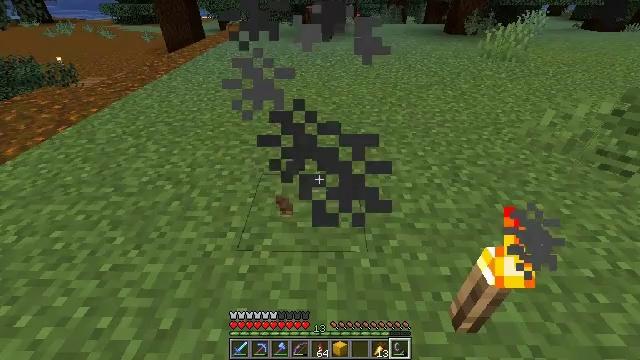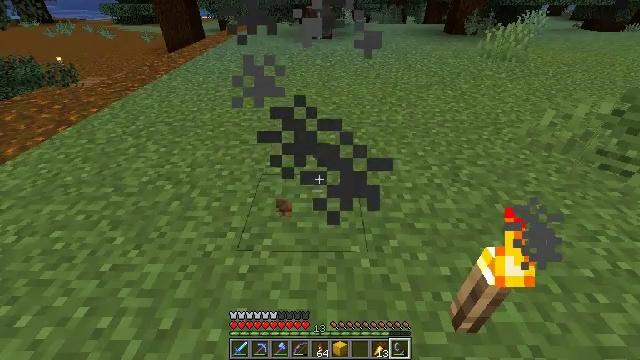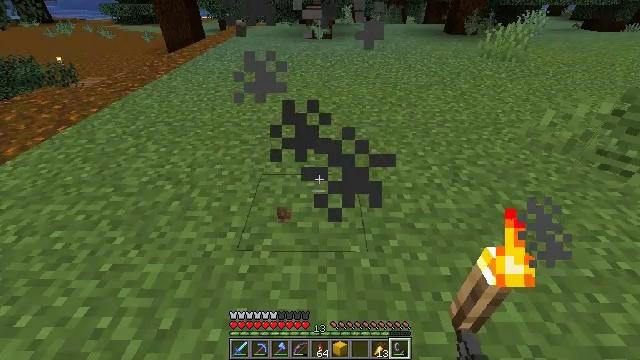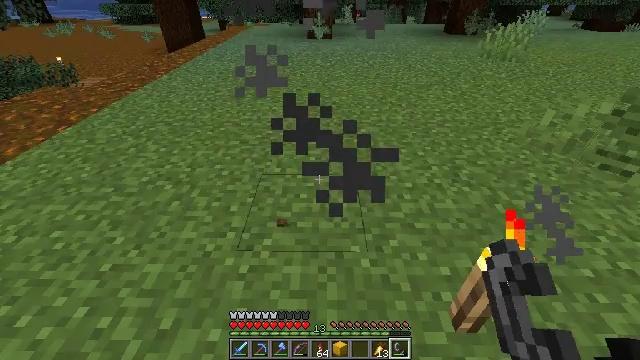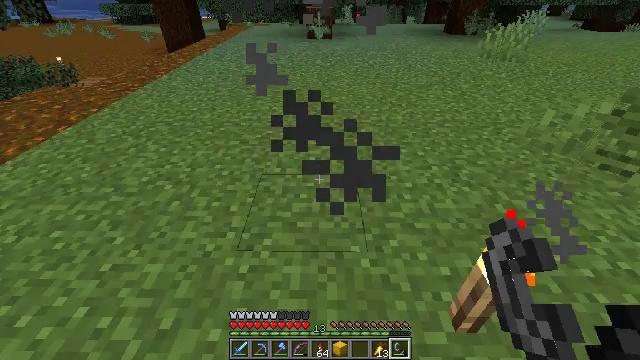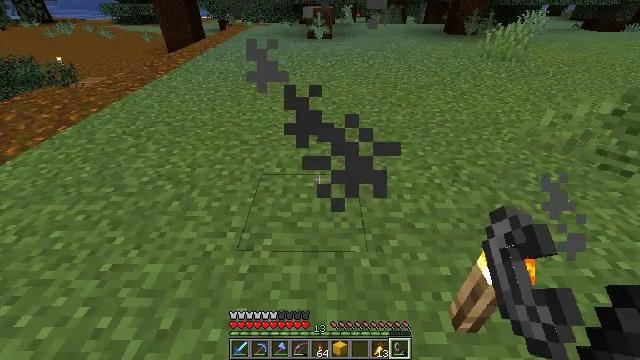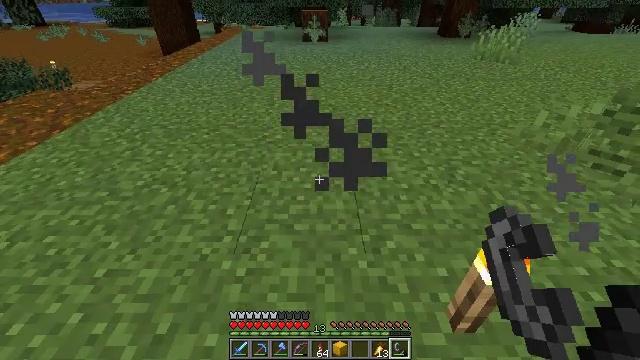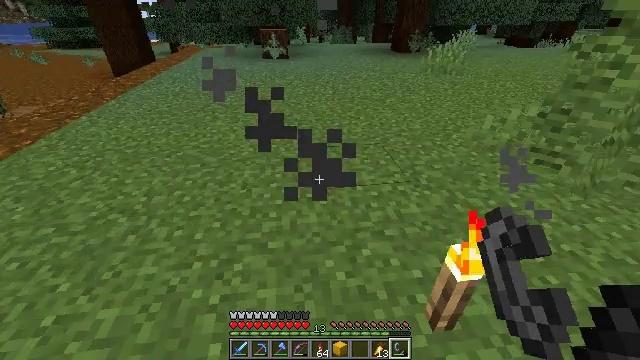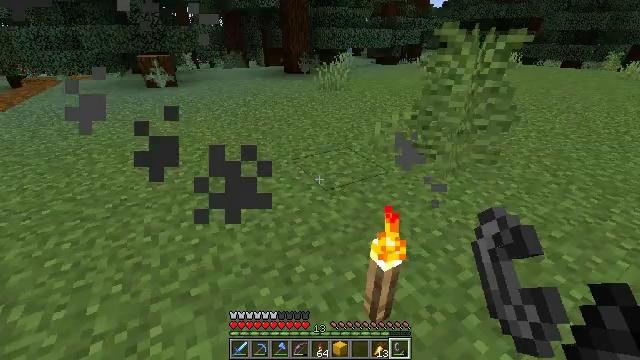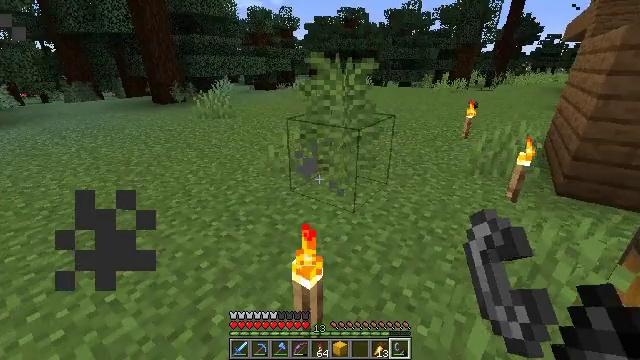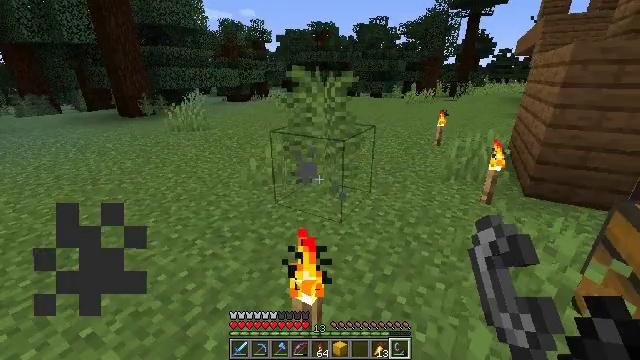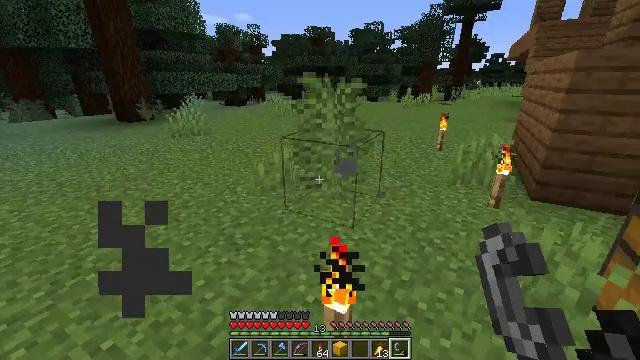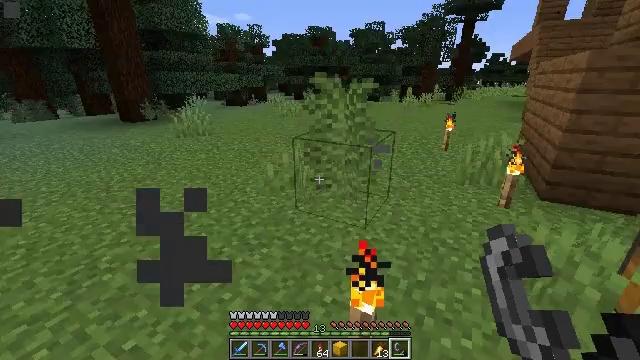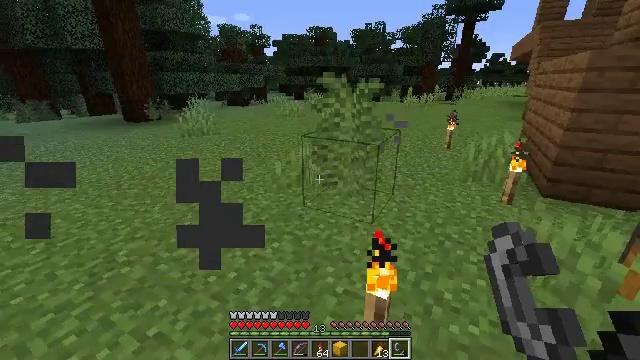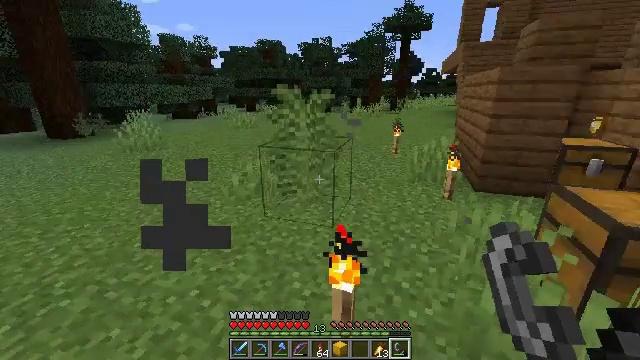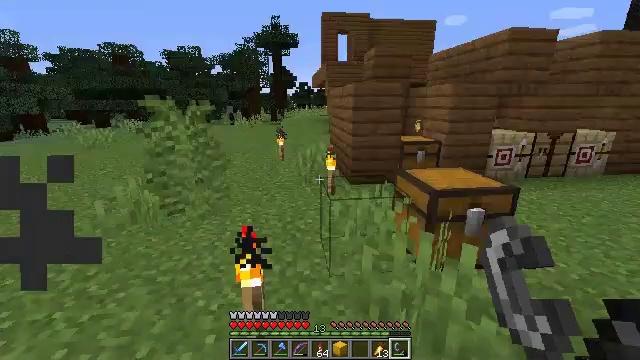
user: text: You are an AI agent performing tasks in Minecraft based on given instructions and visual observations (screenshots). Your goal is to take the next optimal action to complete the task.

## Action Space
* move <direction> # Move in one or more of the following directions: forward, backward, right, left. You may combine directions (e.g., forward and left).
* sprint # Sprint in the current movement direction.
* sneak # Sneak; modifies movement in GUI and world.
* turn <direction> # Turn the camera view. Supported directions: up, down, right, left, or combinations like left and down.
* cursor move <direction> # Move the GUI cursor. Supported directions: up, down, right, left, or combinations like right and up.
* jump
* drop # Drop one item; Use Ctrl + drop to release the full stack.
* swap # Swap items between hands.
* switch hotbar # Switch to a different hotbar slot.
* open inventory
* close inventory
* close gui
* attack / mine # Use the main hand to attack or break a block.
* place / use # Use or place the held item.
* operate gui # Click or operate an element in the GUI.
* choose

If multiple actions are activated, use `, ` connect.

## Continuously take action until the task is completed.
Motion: motion action
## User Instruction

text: Remove an enchanted book from the inventory.
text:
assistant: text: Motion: no_op
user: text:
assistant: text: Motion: no_op
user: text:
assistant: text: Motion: no_op
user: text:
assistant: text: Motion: no_op
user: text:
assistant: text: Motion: no_op
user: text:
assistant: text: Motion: no_op
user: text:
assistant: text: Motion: turn right and up
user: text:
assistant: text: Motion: turn right and up
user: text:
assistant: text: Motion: move left, turn right and up
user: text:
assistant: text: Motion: move left, turn right and up
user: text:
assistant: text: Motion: move left, turn right
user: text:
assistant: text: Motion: no_op
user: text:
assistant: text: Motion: move back
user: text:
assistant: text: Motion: move back, turn right and up
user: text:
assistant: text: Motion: move back, turn right and up
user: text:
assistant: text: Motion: move back, turn right and down
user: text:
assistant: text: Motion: turn right
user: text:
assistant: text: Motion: no_op
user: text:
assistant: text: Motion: move forward
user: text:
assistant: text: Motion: move forward
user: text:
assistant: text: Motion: move forward, turn up
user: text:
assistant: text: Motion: move forward
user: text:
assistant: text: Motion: move forward, turn down
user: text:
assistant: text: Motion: move forward, turn left and down
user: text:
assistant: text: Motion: move forward, turn left and down
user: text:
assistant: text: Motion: turn left
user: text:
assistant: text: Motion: turn left
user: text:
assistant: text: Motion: turn left
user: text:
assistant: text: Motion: attack / mine
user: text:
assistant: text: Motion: attack / mine